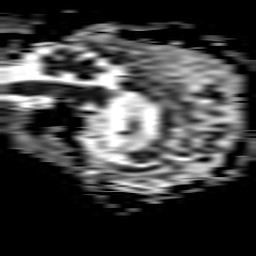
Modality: ADC
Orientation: sagittal
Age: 80
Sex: male
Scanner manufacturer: philips
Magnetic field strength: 3 T
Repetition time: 3.076 s
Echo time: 0.076 s